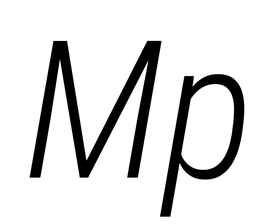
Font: Roboto-Italic_Condensed_Light_Italic